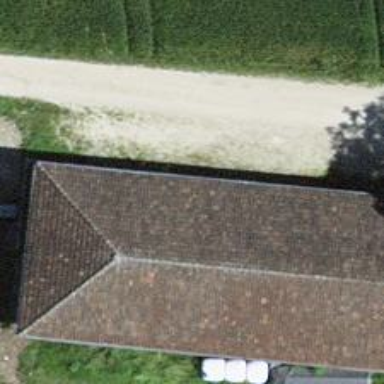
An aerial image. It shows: Rural barn.